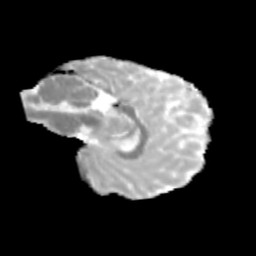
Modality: MD
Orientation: sagittal
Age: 12
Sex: male
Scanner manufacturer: siemens
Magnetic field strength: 3 T
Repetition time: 3.8 s
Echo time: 0.07 s